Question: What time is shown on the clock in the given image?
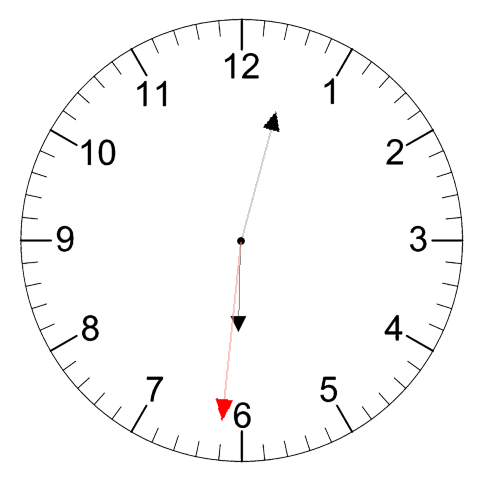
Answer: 06:02:31